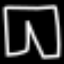
Label: pants